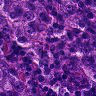
Metastatic tissue present: yes